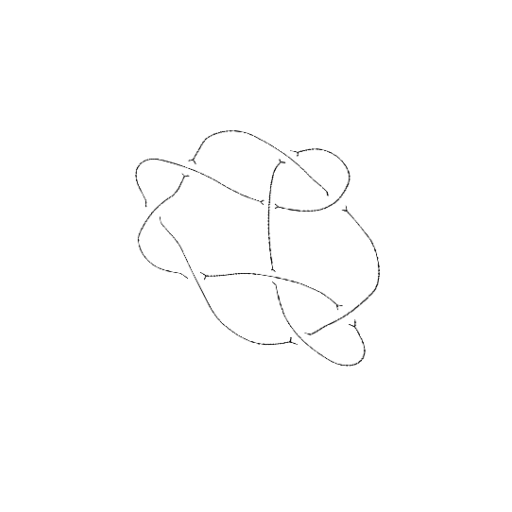
Crossing number: 9